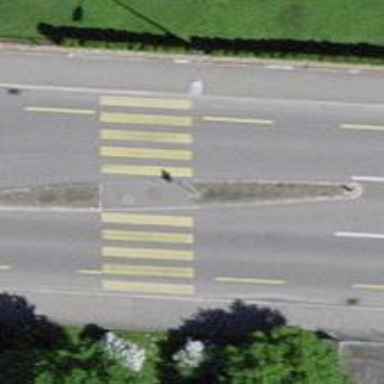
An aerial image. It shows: Primary highway with sidewalks on both sides and designated cycle lane.